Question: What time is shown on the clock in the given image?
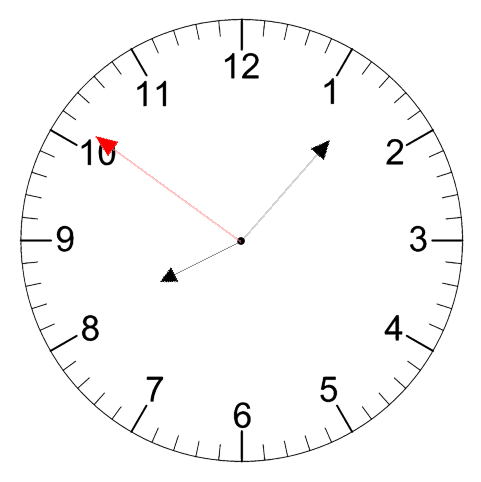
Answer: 08:06:51